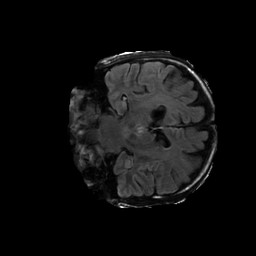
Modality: FLAIR
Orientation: coronal
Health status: ill
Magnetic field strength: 3 T